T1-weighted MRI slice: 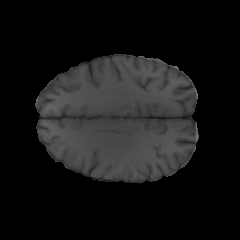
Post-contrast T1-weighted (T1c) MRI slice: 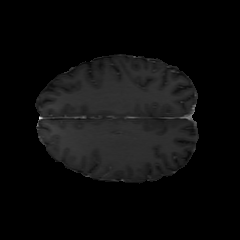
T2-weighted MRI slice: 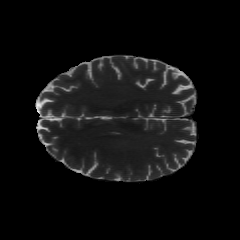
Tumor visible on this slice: no